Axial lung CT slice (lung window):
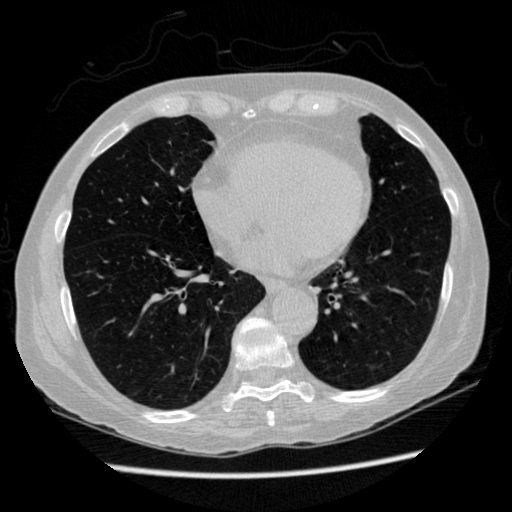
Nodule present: no